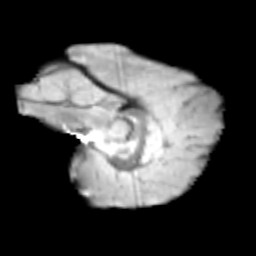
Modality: T2w
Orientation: sagittal
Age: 9
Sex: female
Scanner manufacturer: siemens
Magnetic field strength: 3 T
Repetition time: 3.8 s
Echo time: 0.07 s